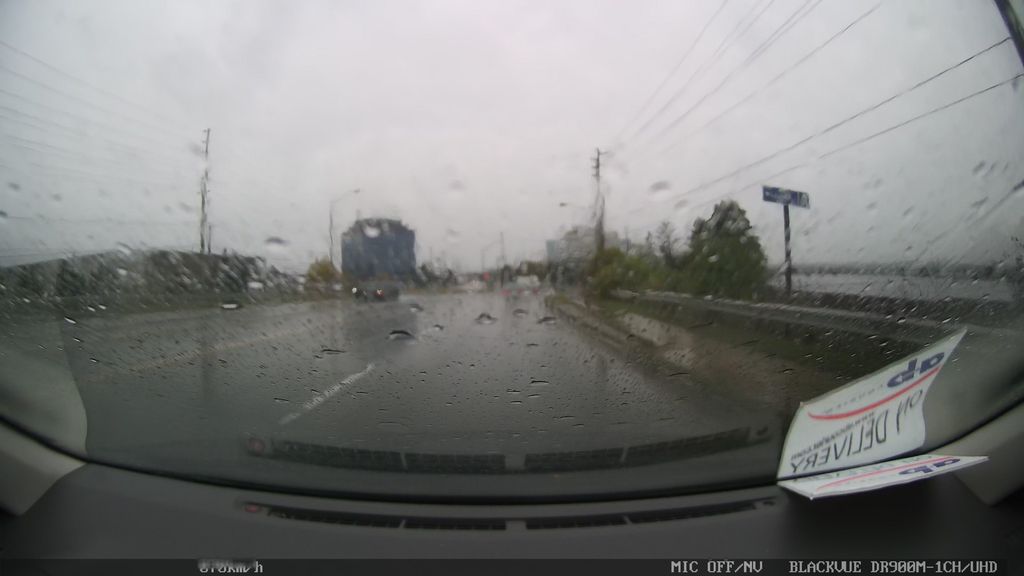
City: toronto